Question: In my 'zsh' terminal on OSX, I receive the error '__variables_definition:57: bad option: -n' twice in a row whenever I use 'cd' and when I first open the terminal. I tried Googling the error, and received no results. I'm hoping it looks familiar to someone on here. I was told to see if 'cd' was aliased to anything, but by typing 'alias', it doesn't appear to be.
This doesn't seem to be causing any actual problems, it's just a slight annoyance and I'd like to know what's causing it.

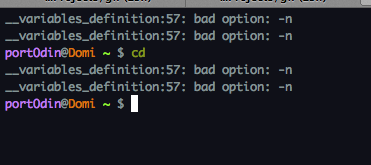
Answer: It looks like the 'chpwd' hook is set to a script with an error.
This hook is called everytime the working directory is changed. There are two ways to set this hook:
1. by setting defining the a function named chpwd. To check this run whence -c chpwd. It will either return the function body or "chpwd not found"
2. by defining an array with the name chpwd_functions, which contains a list of functions that are to be called. Run echo $chpwd_functions to get the list and then whence -c name for each name to get the function bodies (or just for func in $chpwd_functions; do whence -c $func; done to do it in one go).
Most likely here it is the second case and the culprit is a function named '__variable_definition'. In the 57th line of this function there is a faulty call to a command which does not know the option '-n'. Considering the name of the surrounding function it is probably 'typeset' or one of its equivalents 'declare', 'float', 'integer', 'local' or 'readonly'.
You will have to look in your zsh configuration where '__variable_definition' is defined and fix the error there.
: the output of 'whence -c name' is not always entirely identical to the definition of the function as - among other things - empty lines are removed. As the line number in the error message refers to the original definition (including empty lines) the numbering may be off compared to the output of 'whence -c name'.